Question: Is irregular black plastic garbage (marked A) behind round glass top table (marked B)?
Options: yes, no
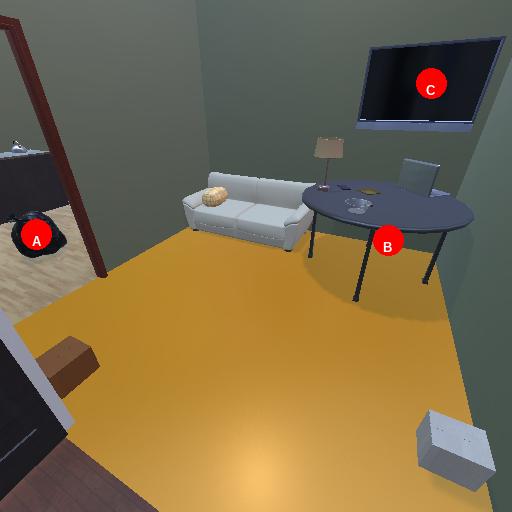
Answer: yes